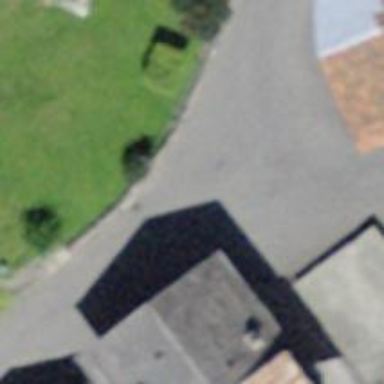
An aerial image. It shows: Post box is visible.